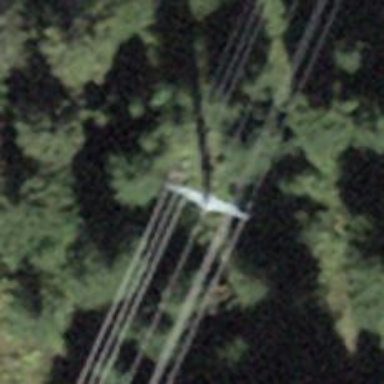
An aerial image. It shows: Power tower.